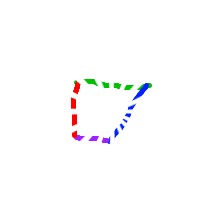
Shape: trapezoid